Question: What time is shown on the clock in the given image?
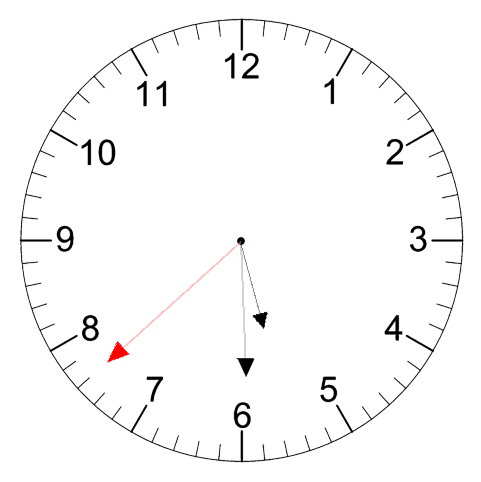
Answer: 05:29:38